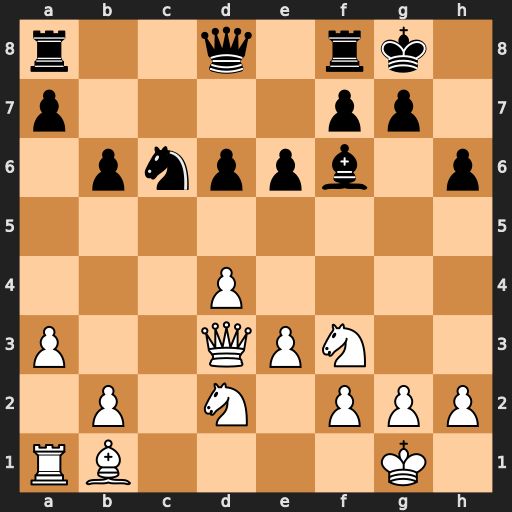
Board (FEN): r2q1rk1/p4pp1/1pnppb1p/8/3P4/P2QPN2/1P1N1PPP/RB4K1
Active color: w
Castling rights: -
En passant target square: -
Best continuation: Qh7#